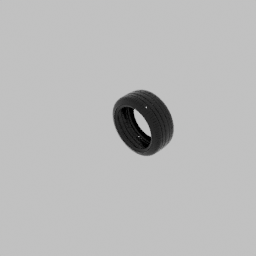
Label: mechanical